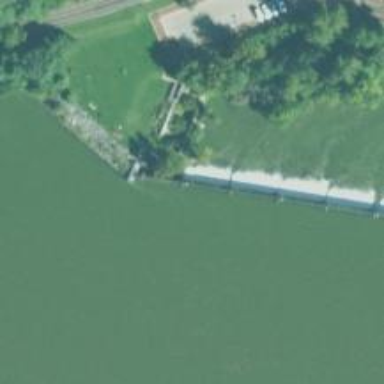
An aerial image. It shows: Dam across waterway.